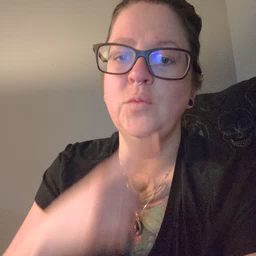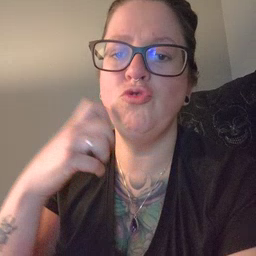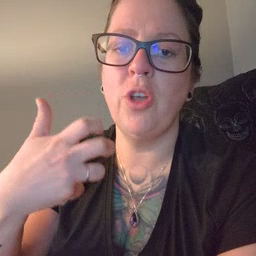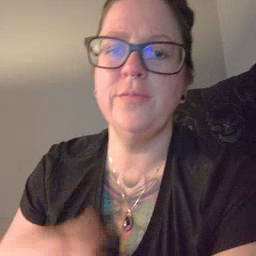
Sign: dryer